Interaction volume radius: 10 \u00c5
Interaction volume height: 40 \u00c5
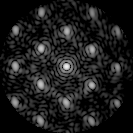
Disorder parameter: 0.3124